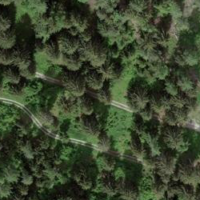
EUNIS habitat code: 43
Species observed at this site:
Sambucus racemosa
Rubus saxatilis